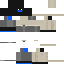
A male skeleton skin with dark skin, wearing brown helmet dressed in a blue armor chest and blue pants, featuring a closed mouth.